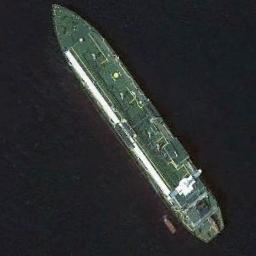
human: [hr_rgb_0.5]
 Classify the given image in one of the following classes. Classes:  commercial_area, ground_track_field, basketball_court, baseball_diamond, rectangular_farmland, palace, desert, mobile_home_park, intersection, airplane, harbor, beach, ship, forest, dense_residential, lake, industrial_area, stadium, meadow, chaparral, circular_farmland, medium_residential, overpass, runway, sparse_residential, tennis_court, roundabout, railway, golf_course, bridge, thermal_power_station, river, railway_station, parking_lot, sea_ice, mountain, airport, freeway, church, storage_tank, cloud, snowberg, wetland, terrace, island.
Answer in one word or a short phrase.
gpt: ship